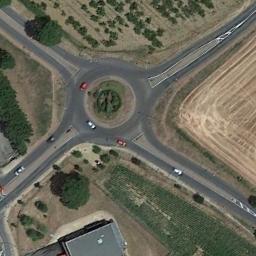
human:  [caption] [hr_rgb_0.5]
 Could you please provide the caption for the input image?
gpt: The roundabout is on the bare land next to trees .

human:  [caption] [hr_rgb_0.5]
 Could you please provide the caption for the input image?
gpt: There are several moving vehicles on the road at the roundabout, And there are some buildings and a large area of ​​farmland around the roundabout .

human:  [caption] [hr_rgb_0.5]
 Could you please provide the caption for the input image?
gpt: There are some cars at the roundabout .

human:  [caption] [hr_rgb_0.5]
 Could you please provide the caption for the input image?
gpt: The roundabout with four exits and entrances is in the farmland and some cars are driving on the roundabout .

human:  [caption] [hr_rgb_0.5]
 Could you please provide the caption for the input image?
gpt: There are some green bushes beside the roundabout .